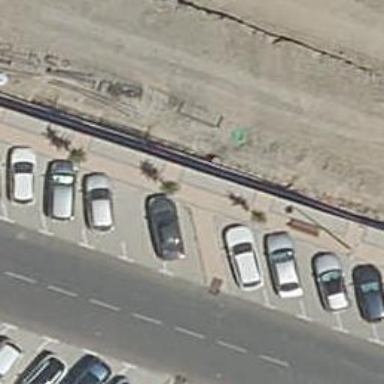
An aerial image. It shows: Kerb barrier.